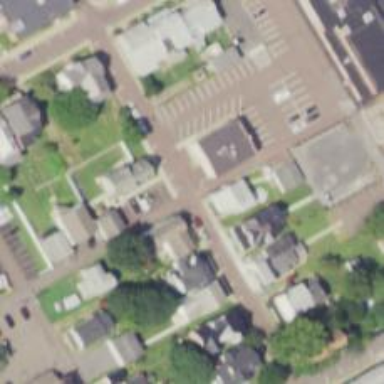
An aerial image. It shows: Alley classified as service road.